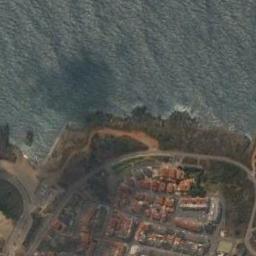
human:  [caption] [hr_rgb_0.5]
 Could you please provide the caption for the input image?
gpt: The type of beach is rocky coast and the residential area beside .

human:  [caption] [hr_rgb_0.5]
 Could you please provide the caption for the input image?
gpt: The beach is slender .

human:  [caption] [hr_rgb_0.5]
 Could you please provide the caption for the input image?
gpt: The beach is made up of a road, Many buildings and trees .

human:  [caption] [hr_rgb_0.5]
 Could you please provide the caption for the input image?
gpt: Grey sea water and orange houses .

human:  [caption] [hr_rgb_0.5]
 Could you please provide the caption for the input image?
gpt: Many buildings  are beside the beach .